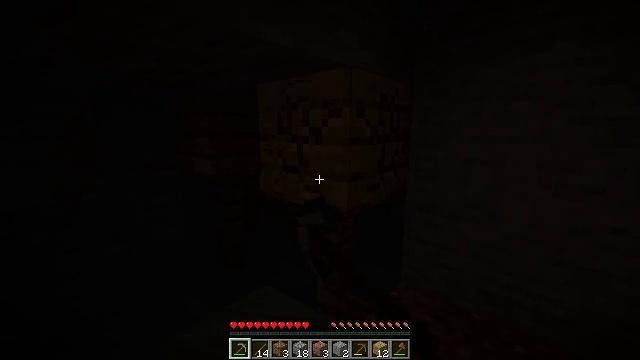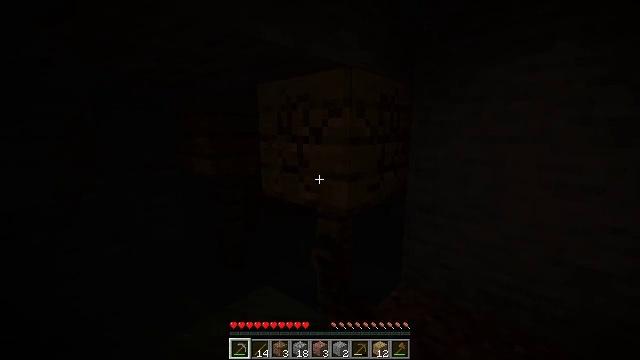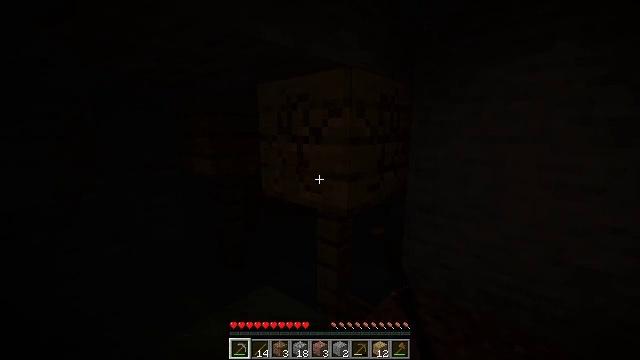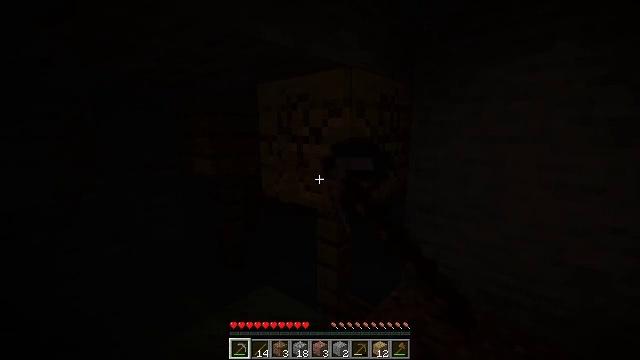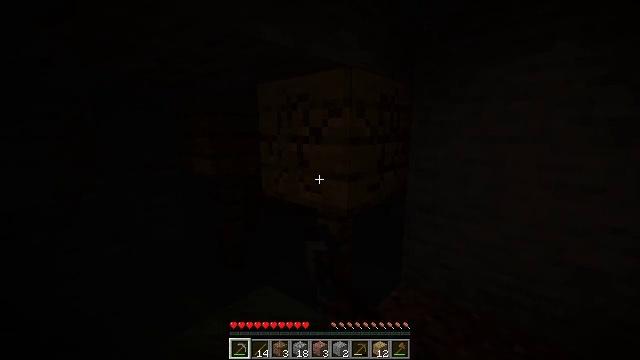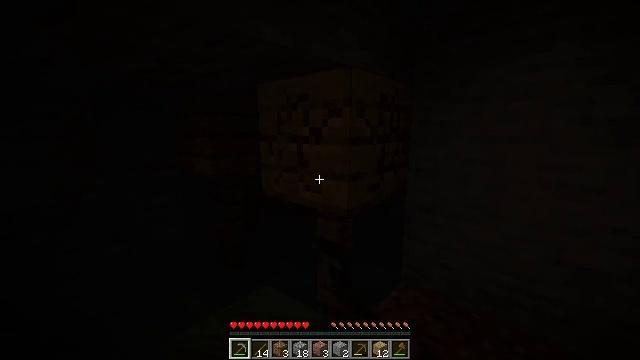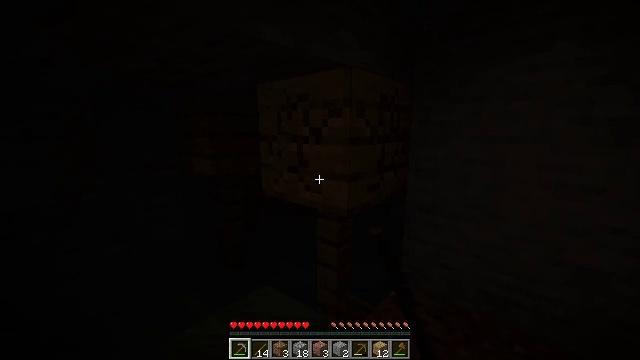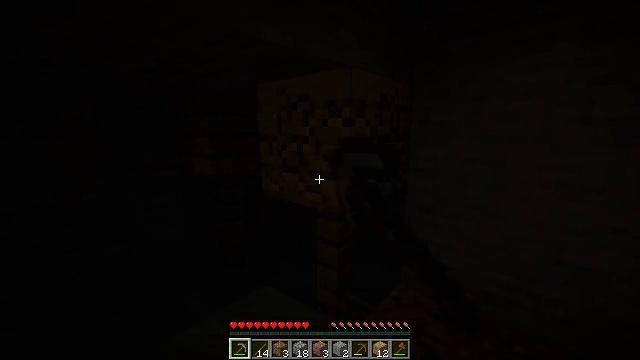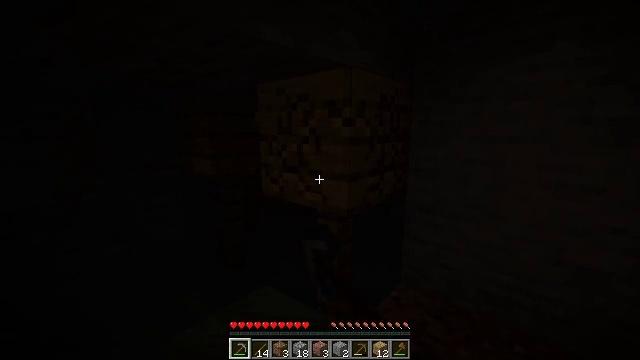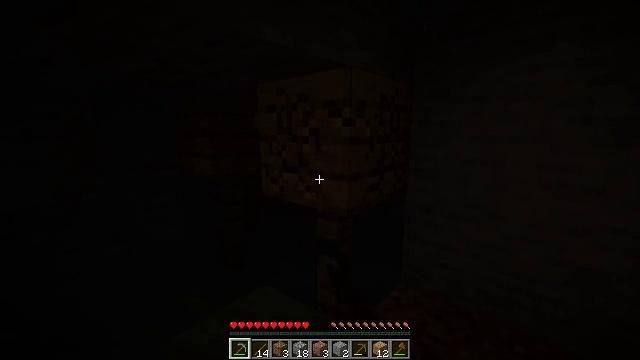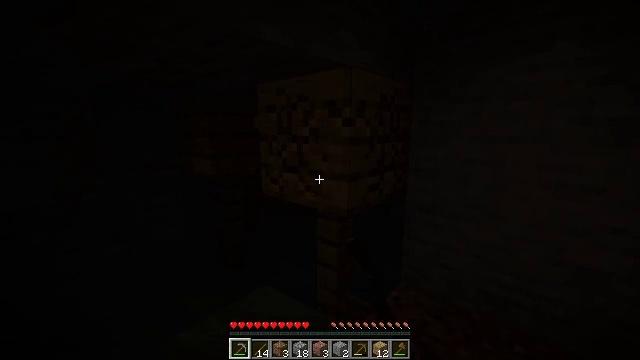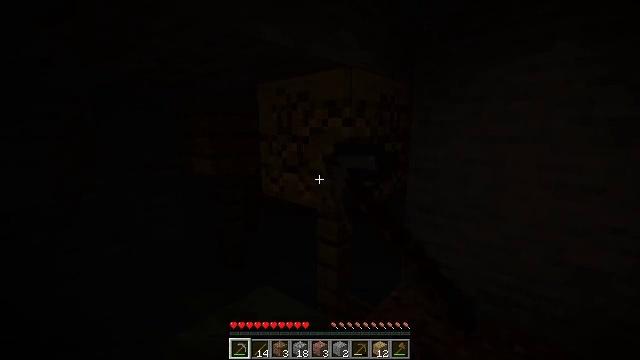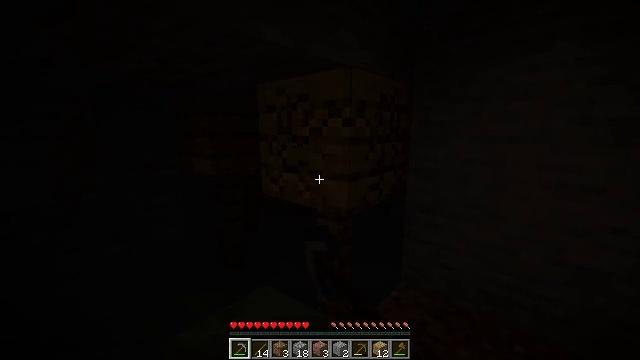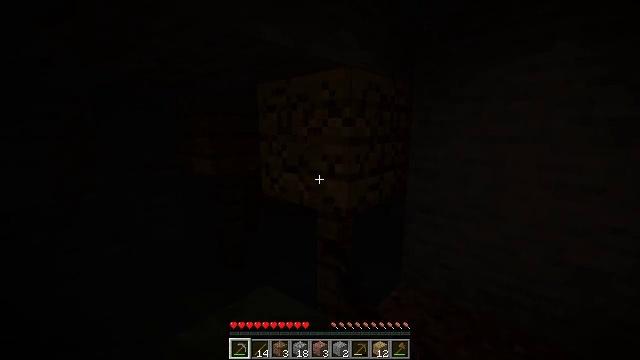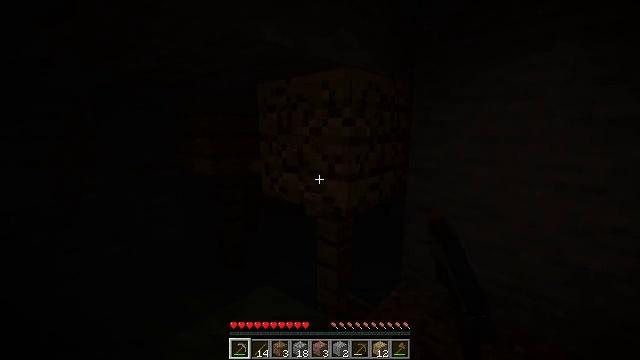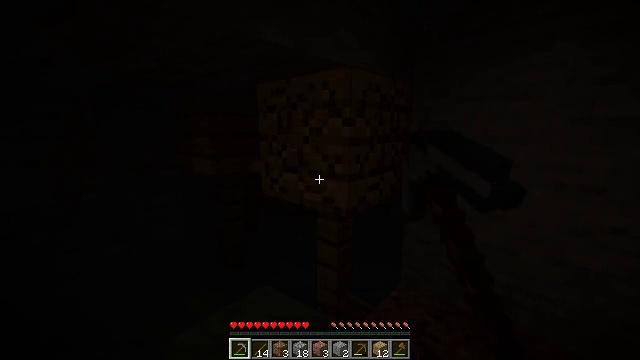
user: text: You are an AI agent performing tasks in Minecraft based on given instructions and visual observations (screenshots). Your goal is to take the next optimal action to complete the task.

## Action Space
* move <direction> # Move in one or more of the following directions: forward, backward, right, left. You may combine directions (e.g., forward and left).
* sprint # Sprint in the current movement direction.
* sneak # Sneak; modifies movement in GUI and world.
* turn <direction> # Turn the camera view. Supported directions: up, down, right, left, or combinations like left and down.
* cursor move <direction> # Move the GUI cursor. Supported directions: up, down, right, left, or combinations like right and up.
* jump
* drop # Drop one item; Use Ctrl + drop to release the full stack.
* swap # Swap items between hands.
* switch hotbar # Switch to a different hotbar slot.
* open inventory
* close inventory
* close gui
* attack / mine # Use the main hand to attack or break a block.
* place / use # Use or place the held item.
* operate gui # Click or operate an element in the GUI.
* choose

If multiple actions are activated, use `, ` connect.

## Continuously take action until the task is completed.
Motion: motion action
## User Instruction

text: Mine planks.
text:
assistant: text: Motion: attack / mine
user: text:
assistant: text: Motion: attack / mine
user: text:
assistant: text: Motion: attack / mine
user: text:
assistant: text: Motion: attack / mine
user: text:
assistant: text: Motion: attack / mine
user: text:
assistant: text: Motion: attack / mine
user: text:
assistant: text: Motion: attack / mine
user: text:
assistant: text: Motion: attack / mine
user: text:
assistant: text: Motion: attack / mine
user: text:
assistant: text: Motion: attack / mine
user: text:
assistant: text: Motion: attack / mine
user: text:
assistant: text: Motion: attack / mine
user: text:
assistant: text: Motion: attack / mine
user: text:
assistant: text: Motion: attack / mine
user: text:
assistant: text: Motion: attack / mine
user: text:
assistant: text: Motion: attack / mine
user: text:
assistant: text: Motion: attack / mine
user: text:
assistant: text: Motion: attack / mine
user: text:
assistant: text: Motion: attack / mine
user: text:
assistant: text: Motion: attack / mine
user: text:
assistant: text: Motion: attack / mine
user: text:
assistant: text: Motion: attack / mine
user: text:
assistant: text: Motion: attack / mine
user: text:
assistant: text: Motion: attack / mine